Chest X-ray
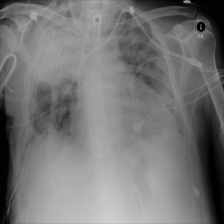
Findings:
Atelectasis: negative
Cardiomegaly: positive
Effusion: negative
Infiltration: positive
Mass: negative
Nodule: negative
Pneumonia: negative
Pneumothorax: negative
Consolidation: negative
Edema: negative
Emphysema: negative
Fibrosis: negative
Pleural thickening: negative
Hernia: negative